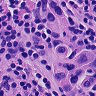
Metastatic tissue present: yes